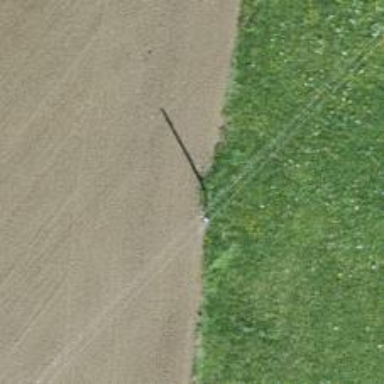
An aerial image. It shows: Power pole.